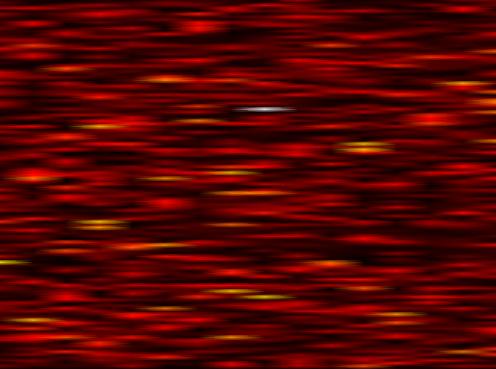
Label: OFDM